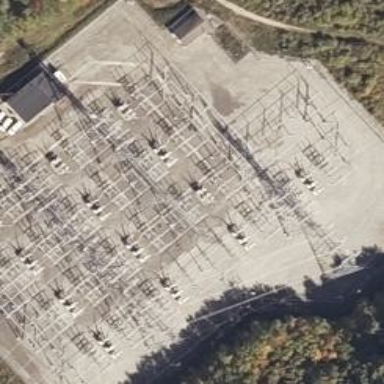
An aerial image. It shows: Switch for power supply.